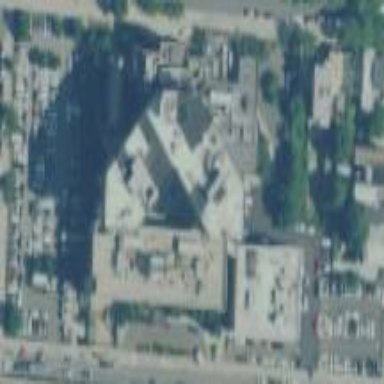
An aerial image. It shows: Healthcare facility identified as hospital.